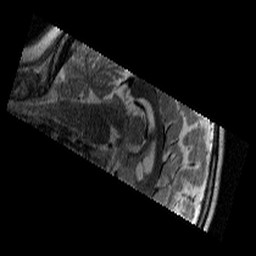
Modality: T2w
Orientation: sagittal
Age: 12
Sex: female
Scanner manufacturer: siemens
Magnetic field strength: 3 T
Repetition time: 9.23 s
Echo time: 0.067 s